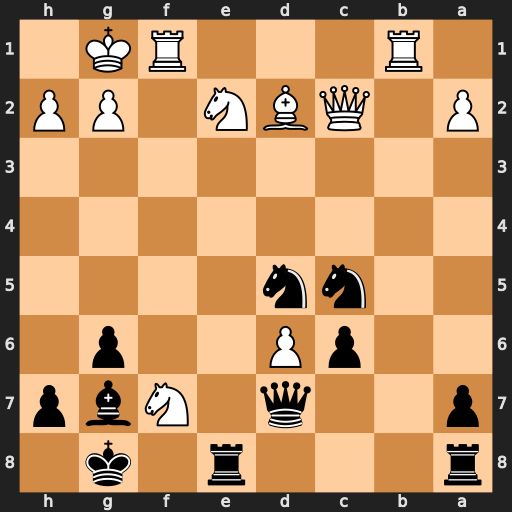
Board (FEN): r3r1k1/p2q1Nbp/2pP2p1/2nn4/8/8/P1QBN1PP/1R3RK1
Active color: b
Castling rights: -
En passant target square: -
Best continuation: Rxe2 Qxc5 Rxd2